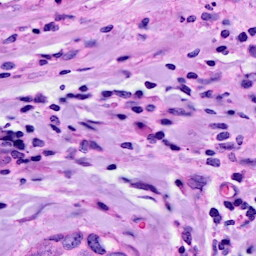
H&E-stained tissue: Breast